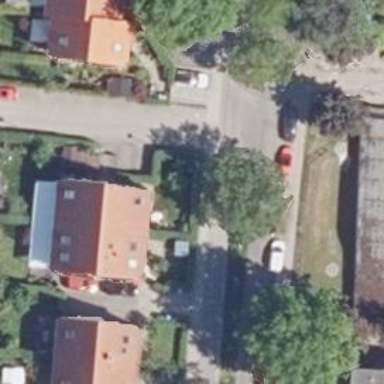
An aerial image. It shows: Asphalt road in residential area.